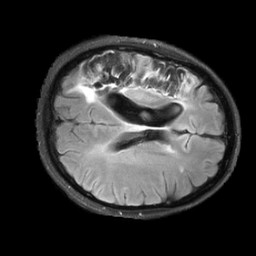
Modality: FLAIR
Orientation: axial
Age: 39
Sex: female
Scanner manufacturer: siemens
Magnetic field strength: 3 T
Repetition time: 9 s
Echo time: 0.104 s